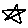
Label: star